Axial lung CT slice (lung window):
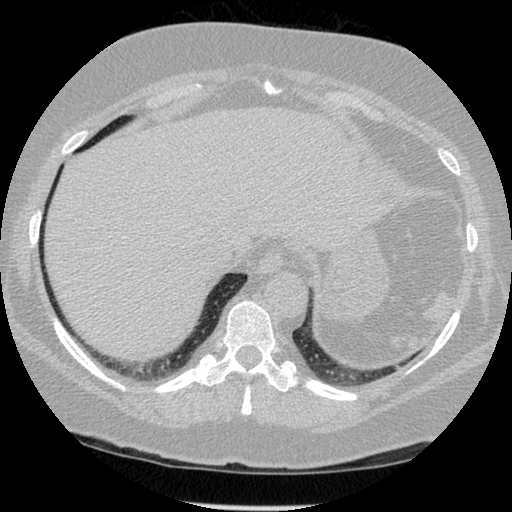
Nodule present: no